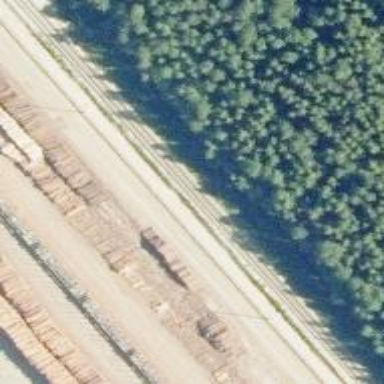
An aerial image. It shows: Continuous railway track.